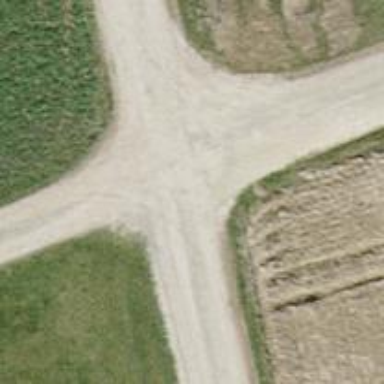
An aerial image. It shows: Gravel track with grade 2 quality.